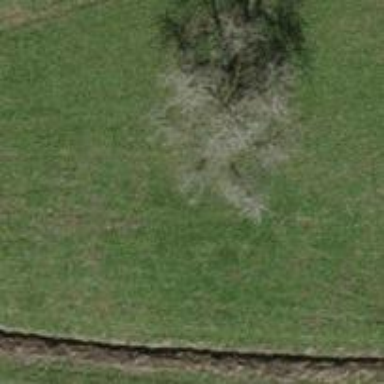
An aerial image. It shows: Single tag "natural: tree."